Field crop: maize
Growth stage: 2
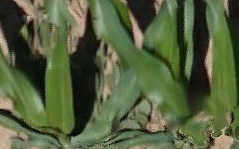
Species: maize